Field crop: maize
Growth stage: 2
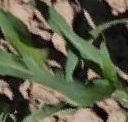
Species: maize